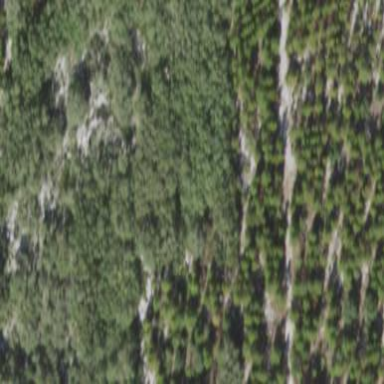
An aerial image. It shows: Mixed woodland with various types of leaves.